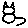
Label: cat